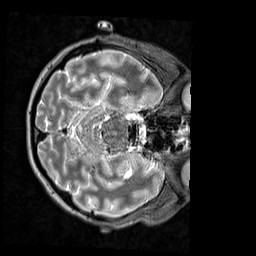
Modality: T2w
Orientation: axial
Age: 30
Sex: female
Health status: healthy
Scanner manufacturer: siemens
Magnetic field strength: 3 T
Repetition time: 3.2 s
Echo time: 0.568 s